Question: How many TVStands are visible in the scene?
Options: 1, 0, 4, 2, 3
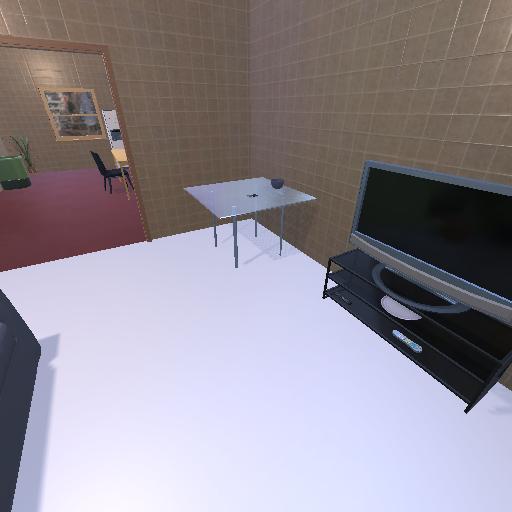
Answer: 1